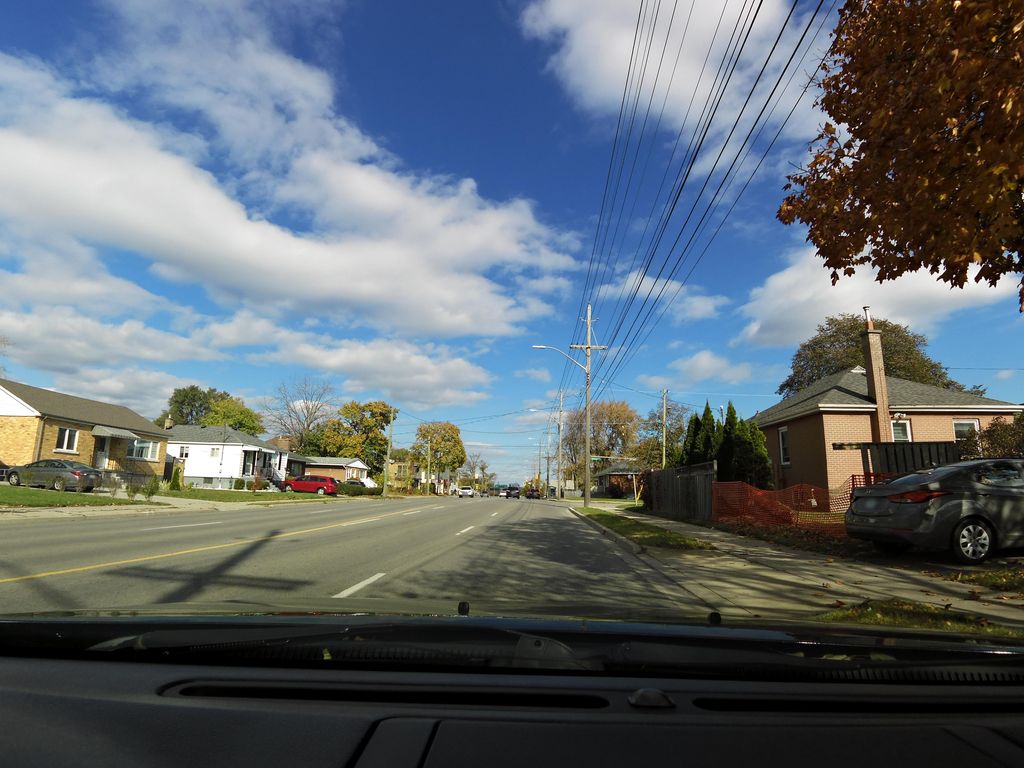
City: hamilton